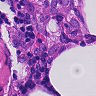
Metastatic tissue present: yes